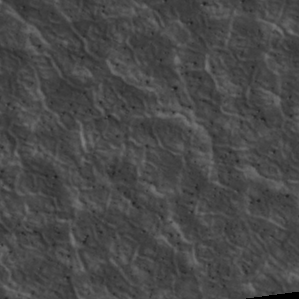
Label: non_frost